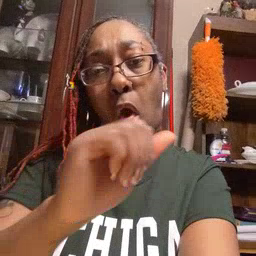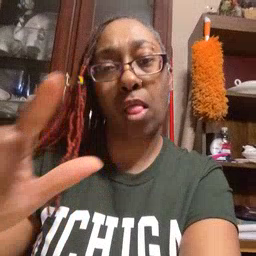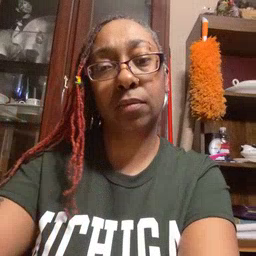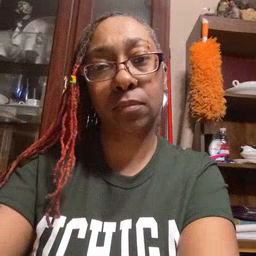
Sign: all